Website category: phone
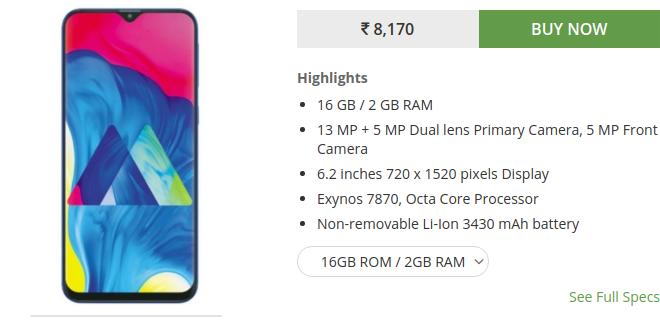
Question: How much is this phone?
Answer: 8,170

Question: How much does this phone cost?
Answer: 8,170

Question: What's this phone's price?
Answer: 8,170

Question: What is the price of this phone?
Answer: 8,170

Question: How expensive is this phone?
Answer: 8,170

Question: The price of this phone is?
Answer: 8,170

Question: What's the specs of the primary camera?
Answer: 13 MP + 5 MP Dual lens Primary Camera

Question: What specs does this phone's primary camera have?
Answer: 13 MP + 5 MP Dual lens Primary Camera

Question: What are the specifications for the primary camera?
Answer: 13 MP + 5 MP Dual lens Primary Camera

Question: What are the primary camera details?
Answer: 13 MP + 5 MP Dual lens Primary Camera

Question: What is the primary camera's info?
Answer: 13 MP + 5 MP Dual lens Primary Camera

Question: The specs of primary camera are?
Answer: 13 MP + 5 MP Dual lens Primary Camera

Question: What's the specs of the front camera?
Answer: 5 MP Front Camera

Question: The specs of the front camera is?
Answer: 5 MP Front Camera

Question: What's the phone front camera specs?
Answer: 5 MP Front Camera

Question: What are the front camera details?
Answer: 5 MP Front Camera

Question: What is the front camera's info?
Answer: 5 MP Front Camera

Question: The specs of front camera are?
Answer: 5 MP Front Camera

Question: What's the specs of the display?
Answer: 6.2 inches 720 x 1520 pixels Display

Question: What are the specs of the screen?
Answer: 6.2 inches 720 x 1520 pixels Display

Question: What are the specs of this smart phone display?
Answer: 6.2 inches 720 x 1520 pixels Display

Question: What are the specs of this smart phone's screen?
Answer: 6.2 inches 720 x 1520 pixels Display

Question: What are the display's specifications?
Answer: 6.2 inches 720 x 1520 pixels Display

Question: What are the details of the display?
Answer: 6.2 inches 720 x 1520 pixels Display

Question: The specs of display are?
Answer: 6.2 inches 720 x 1520 pixels Display

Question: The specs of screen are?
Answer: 6.2 inches 720 x 1520 pixels Display

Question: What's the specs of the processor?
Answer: Exynos 7870, Octa Core Processor

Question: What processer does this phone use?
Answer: Exynos 7870, Octa Core Processor

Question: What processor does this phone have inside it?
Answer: Exynos 7870, Octa Core Processor

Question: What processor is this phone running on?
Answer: Exynos 7870, Octa Core Processor

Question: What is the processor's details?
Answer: Exynos 7870, Octa Core Processor

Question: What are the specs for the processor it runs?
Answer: Exynos 7870, Octa Core Processor

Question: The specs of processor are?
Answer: Exynos 7870, Octa Core Processor

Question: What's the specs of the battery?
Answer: Non-removable Li-Ion 3430 mAh battery

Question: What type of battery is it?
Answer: Non-removable Li-Ion 3430 mAh battery

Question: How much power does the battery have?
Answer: Non-removable Li-Ion 3430 mAh battery

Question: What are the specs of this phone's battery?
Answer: Non-removable Li-Ion 3430 mAh battery

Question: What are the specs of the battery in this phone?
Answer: Non-removable Li-Ion 3430 mAh battery

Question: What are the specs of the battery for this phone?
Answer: Non-removable Li-Ion 3430 mAh battery

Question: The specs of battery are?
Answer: Non-removable Li-Ion 3430 mAh battery